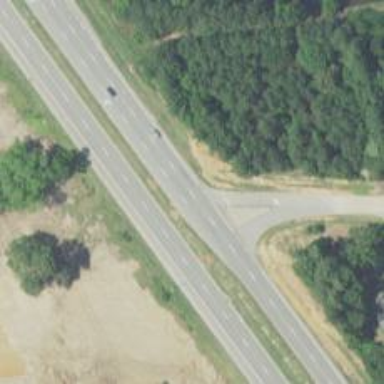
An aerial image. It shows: Asphalt trunk highway classified as expressway.